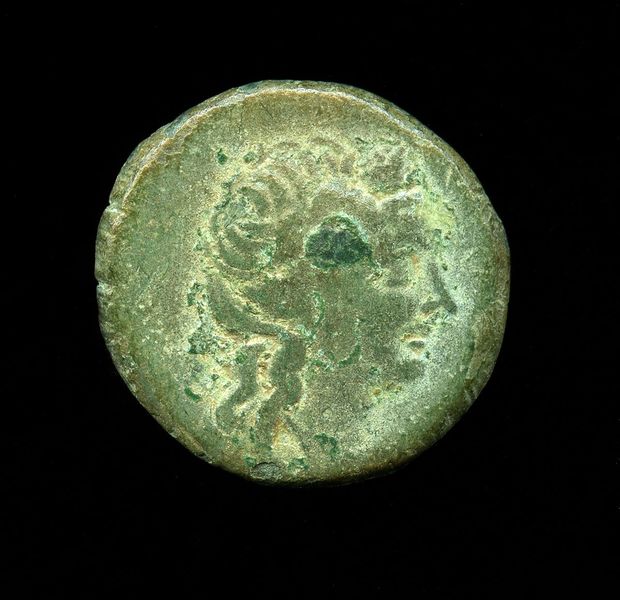
Titel: Münze Prusias II. von Bithynien
Standort: Hamburg
Institution: Museum für Kunst und Gewerbe Hamburg
Schlagwörter: kopf, geschichte, gesicht, bronze, bacchus, kentauren, dionysos, münzen, geprägt, späthellenistisch, hochhellenistisch, münze